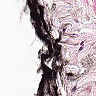
Metastatic tissue present: no